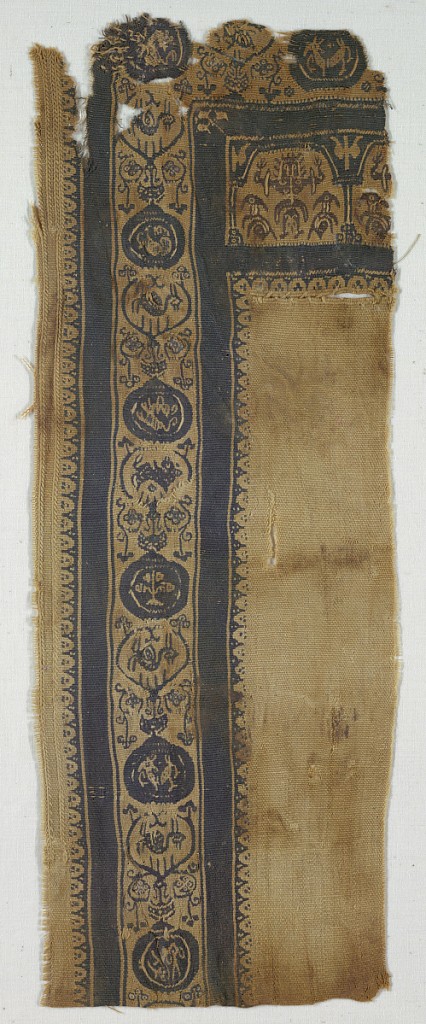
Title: Fragment
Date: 400–600
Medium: wool Technique: tapestry weave
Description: Corner fragment of a tapestry weave textile showing two thick purple bands on an undyed ground, between which are roundels enclosing stylized birds and animals. At top, a figure and animals within an arcade.